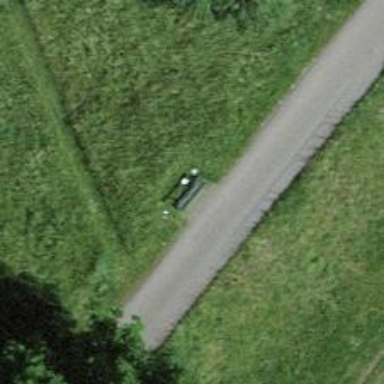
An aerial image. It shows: Bench.